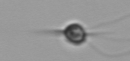
Label: Acanthoica_quattrospina